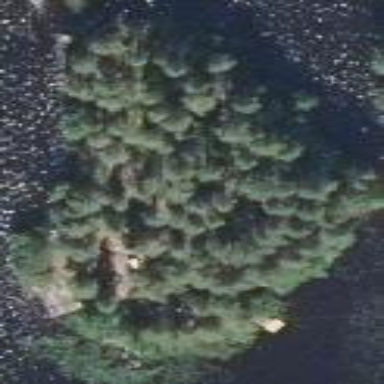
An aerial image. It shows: Islet covered with woodland.